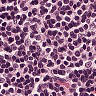
Metastatic tissue present: no